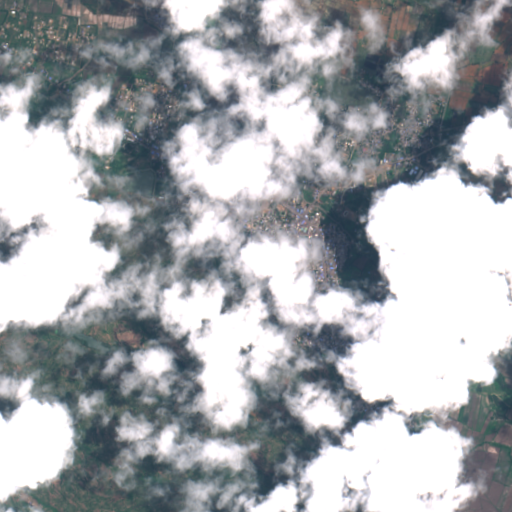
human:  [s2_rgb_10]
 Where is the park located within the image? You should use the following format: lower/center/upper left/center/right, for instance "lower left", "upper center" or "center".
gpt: The park is located in the center of the image.
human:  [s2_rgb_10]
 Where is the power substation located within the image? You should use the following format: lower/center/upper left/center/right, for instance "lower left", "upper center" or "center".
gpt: The power substation is located in the upper left of the image.
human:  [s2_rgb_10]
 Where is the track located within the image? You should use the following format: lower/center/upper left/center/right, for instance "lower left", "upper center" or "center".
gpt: There is no track in the image.